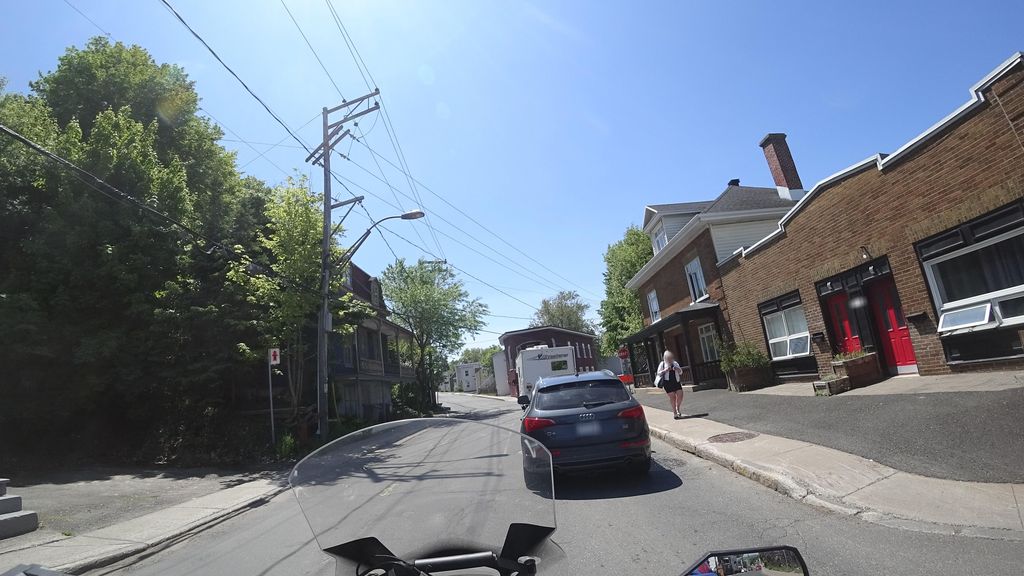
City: quebec_city